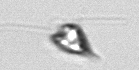
Label: Pyramimonas_longicauda